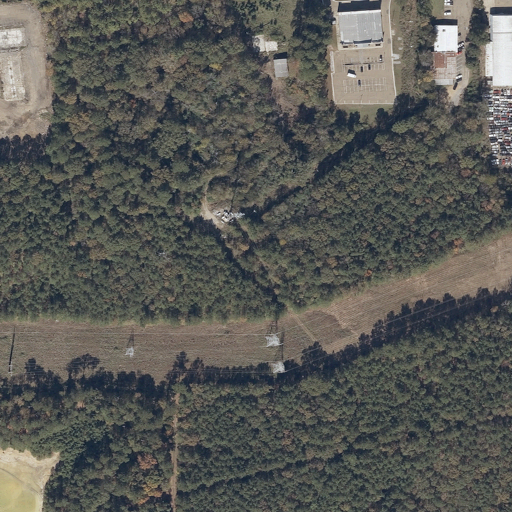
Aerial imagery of mountain in Mississippi named Bailey Hill containing mixed forest, evergreen forest, open development, barren land, high intensity development, low intensity development, shrub, medium intensity development, open water, and pasture